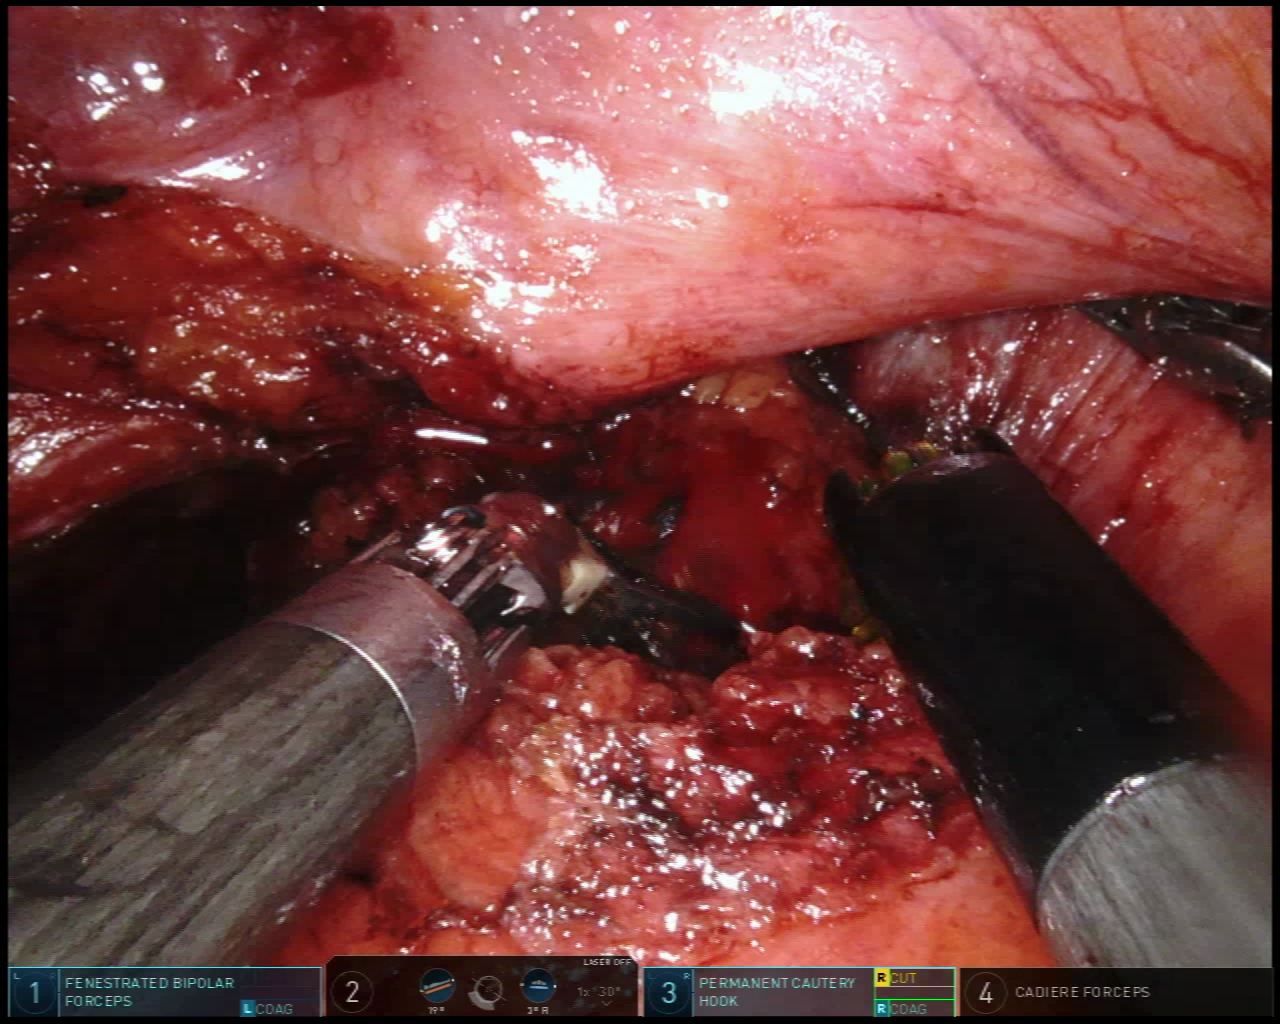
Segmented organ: vesicular_glands
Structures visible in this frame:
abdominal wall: no
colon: no
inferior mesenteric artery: no
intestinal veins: no
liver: no
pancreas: no
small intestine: no
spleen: no
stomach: no
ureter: no
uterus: no
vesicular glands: yes